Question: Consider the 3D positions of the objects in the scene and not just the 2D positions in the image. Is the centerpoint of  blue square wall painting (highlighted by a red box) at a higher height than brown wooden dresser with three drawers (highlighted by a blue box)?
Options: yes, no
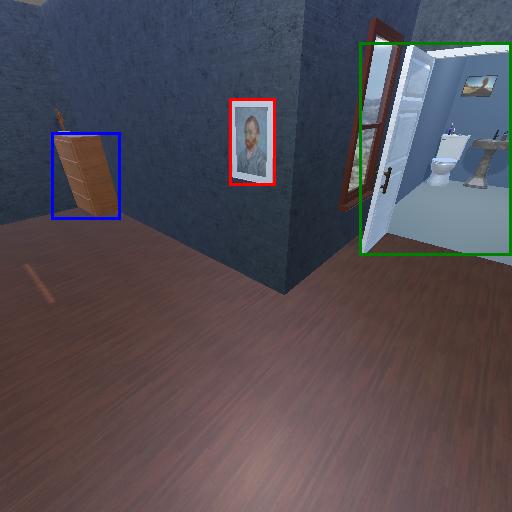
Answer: yes